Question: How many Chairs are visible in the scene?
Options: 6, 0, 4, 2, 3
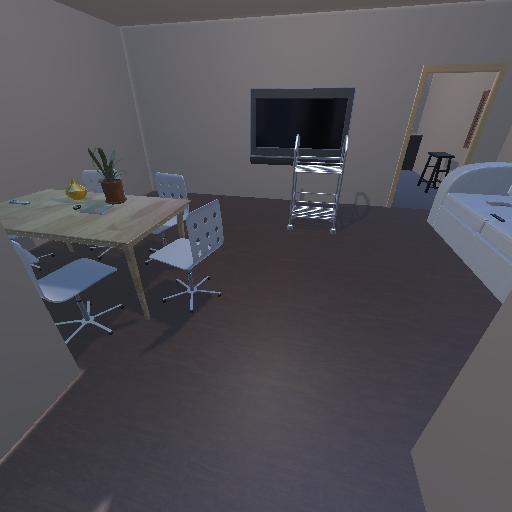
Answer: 6